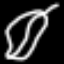
Label: leaf